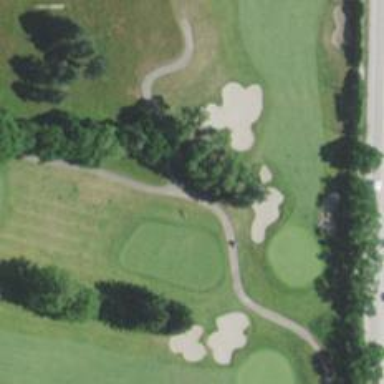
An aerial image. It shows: Service road designated as golf cart path.